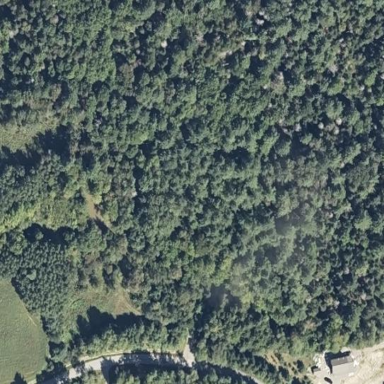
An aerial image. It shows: Mixed woodland area with trees. This forest is mix of different tree species.